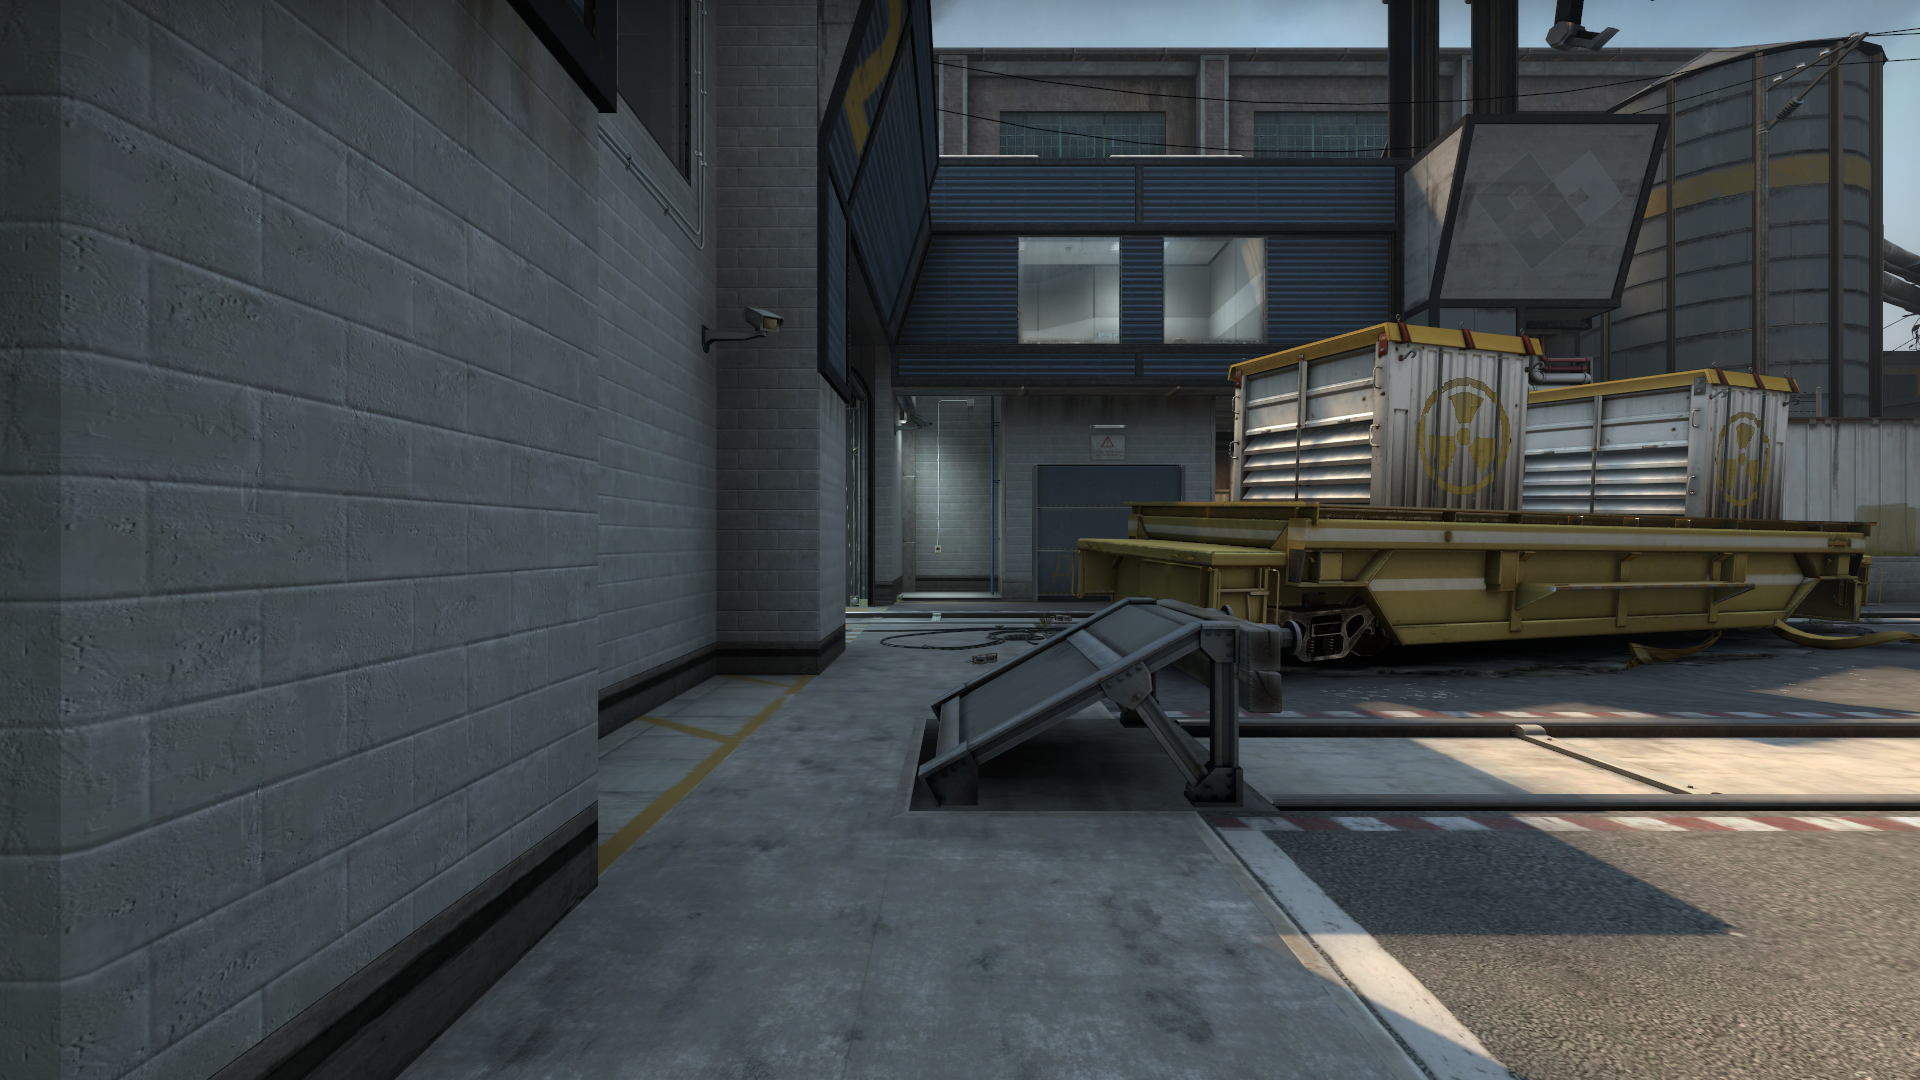
Map: de_train